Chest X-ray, PA view. Patient: 41 years old, sex M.
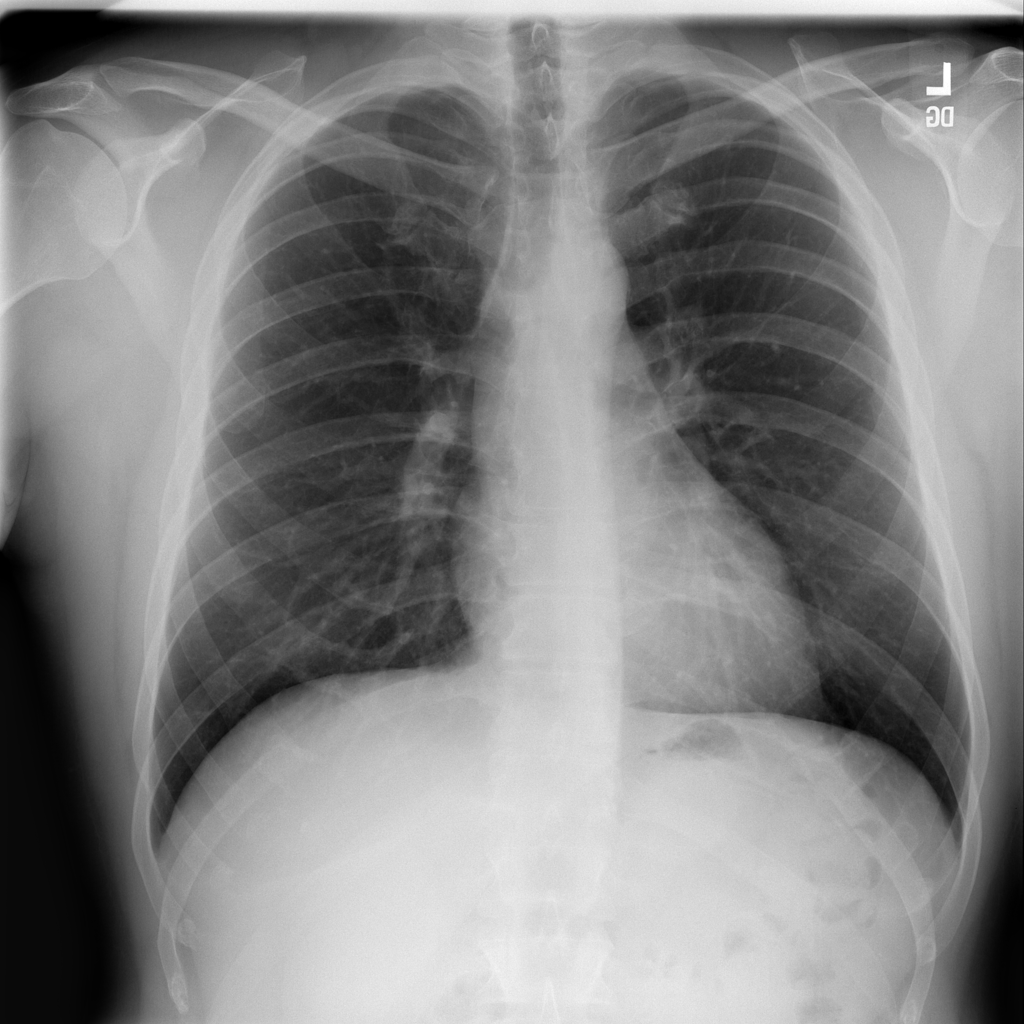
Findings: No Finding